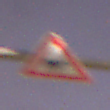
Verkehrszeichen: ViehtriebLinks
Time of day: Night
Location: Outdoor (Suburban)
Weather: PartlyCloudy
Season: NotSpecified
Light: Artificial